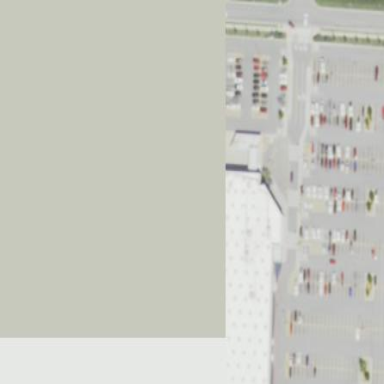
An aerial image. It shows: Retail area.